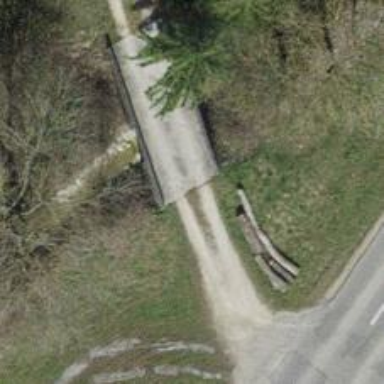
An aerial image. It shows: Track road on concrete bridge with grade 1 track type.